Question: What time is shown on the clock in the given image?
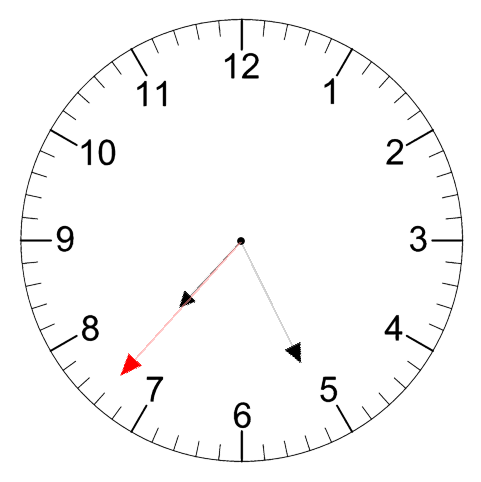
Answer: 07:25:37